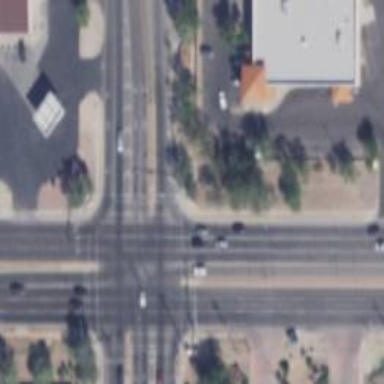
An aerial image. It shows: Marked crossing on the road.